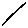
Label: line